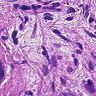
Metastatic tissue present: yes